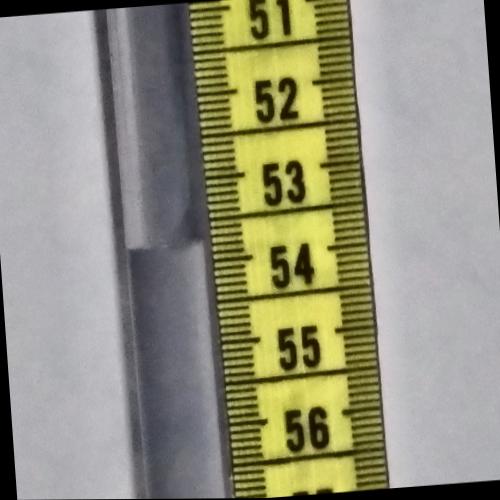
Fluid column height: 53.8 cm